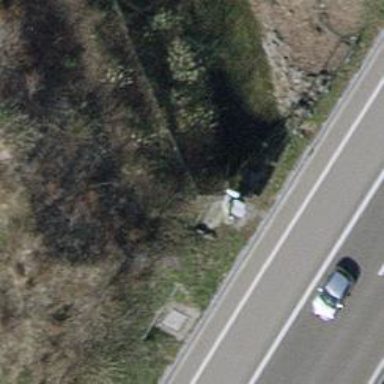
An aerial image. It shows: Variable message sign.